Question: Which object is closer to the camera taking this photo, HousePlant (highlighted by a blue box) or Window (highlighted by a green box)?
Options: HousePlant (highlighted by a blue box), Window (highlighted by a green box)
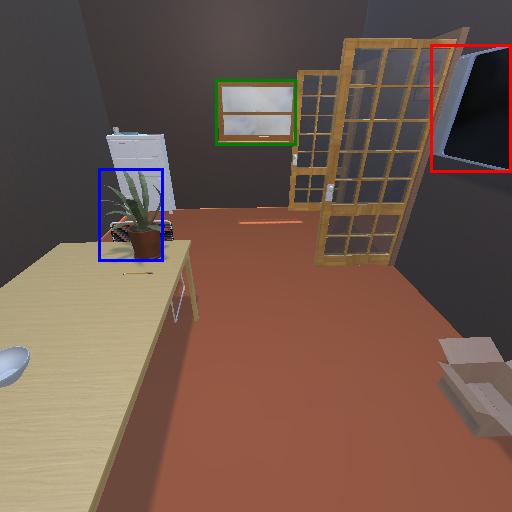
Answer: HousePlant (highlighted by a blue box)